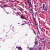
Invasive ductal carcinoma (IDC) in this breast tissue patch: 0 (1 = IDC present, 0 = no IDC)